Milling tool wear sample.
Tool blade image: 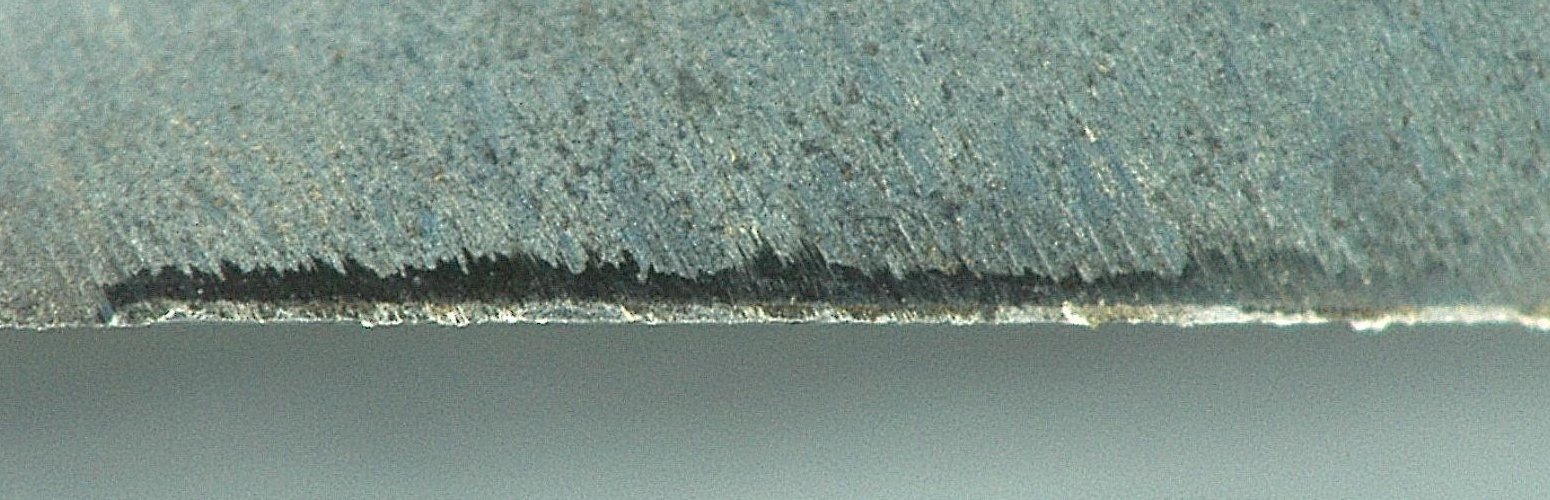
Chip image: 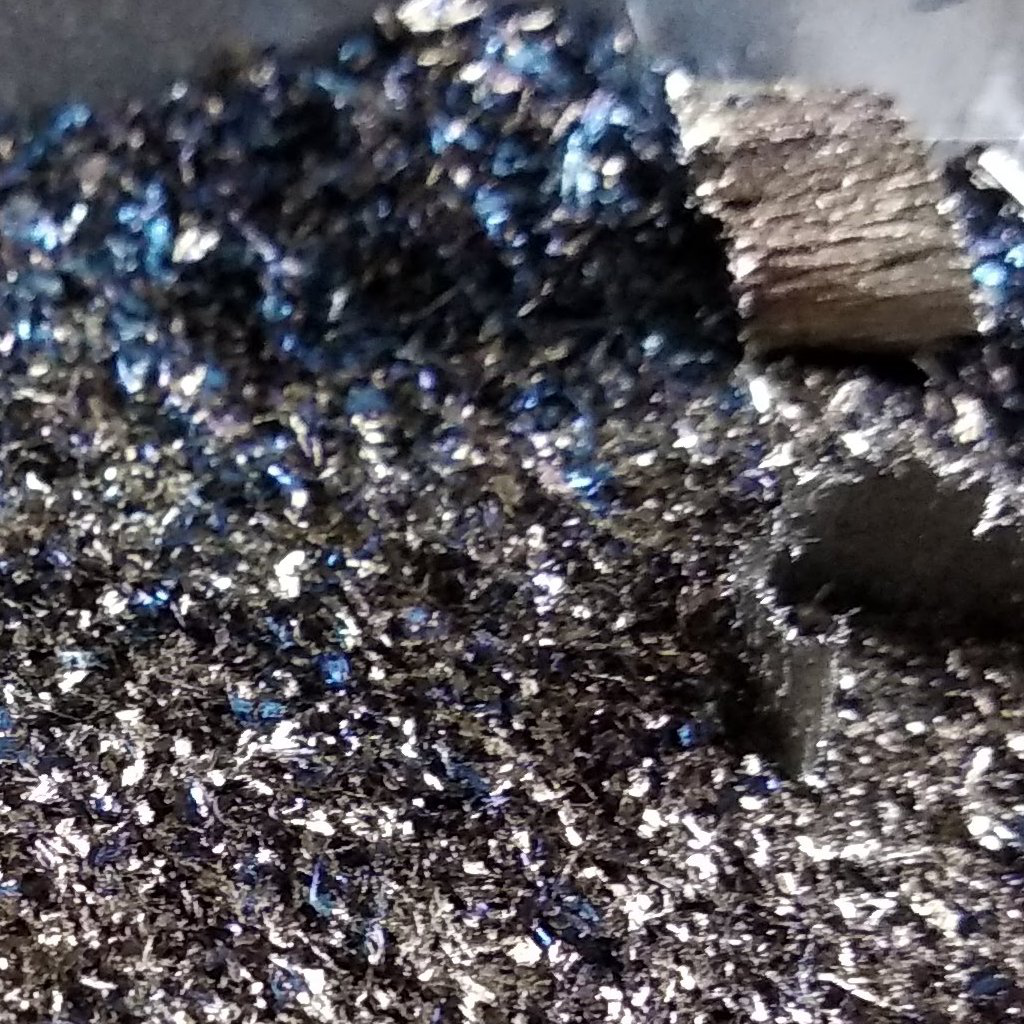
Workpiece image: 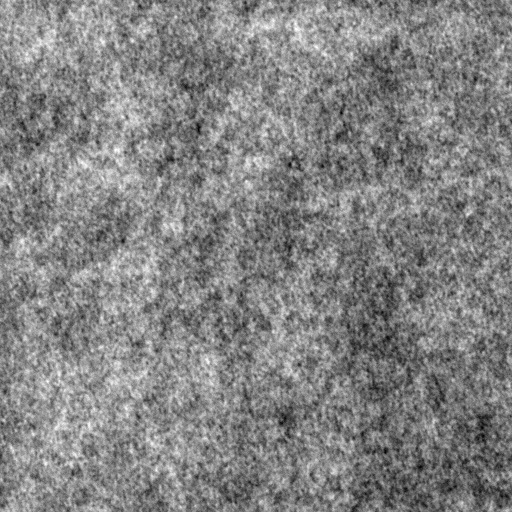
Tool wear state: used
Gaps: 7.72
Flank wear: 107.15
Overhang: 10.13
Force-signal Mel-spectrograms (X, Y, Z axes): 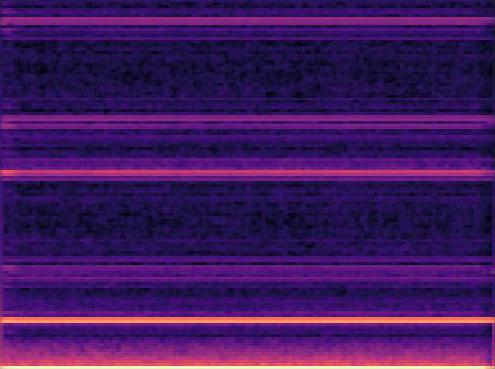 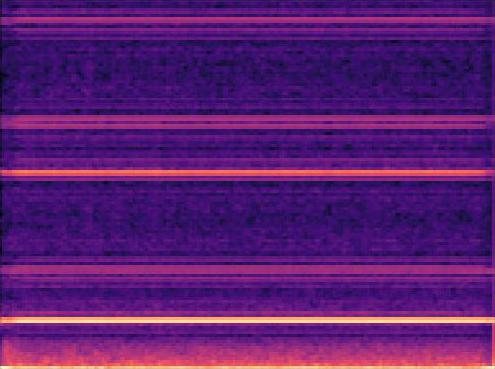 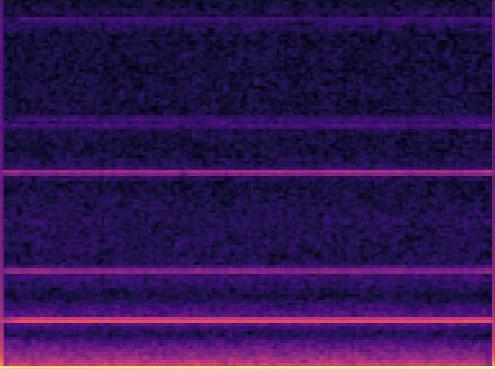
Force-signal scalograms (X, Y, Z axes): 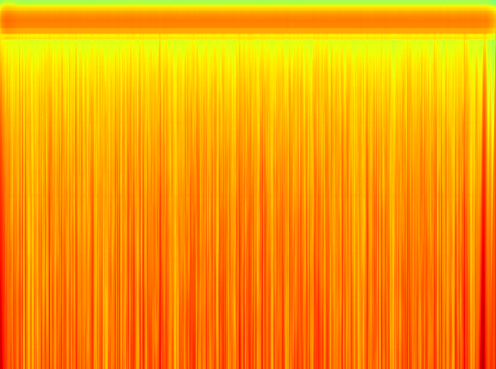 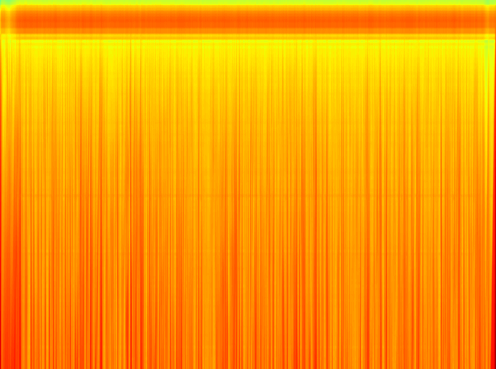 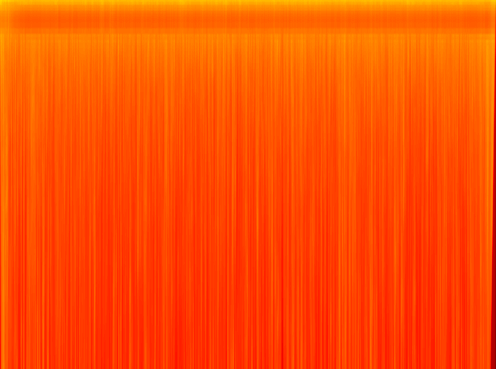
Force phase: accelerated_severe_wear